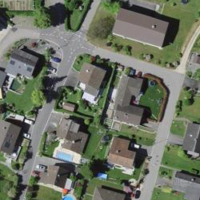
EUNIS habitat code: 54
Species observed at this site:
Cymbalaria muralis